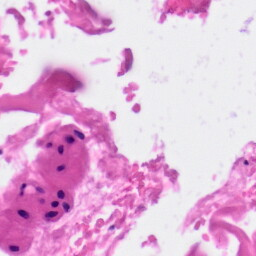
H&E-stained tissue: Skin